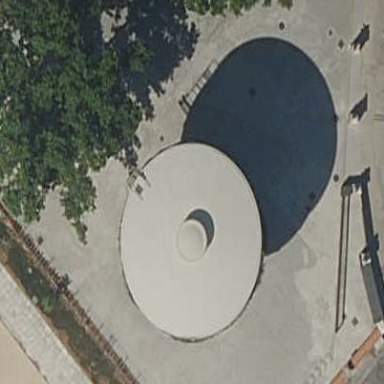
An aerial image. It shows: Water tower building.